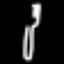
Label: fork